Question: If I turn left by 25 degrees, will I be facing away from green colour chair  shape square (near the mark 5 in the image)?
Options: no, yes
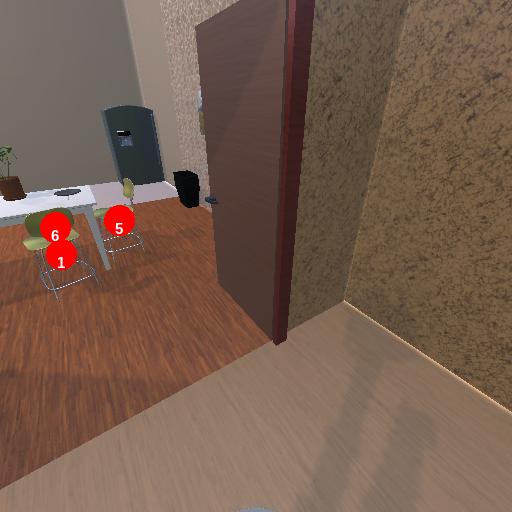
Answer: no